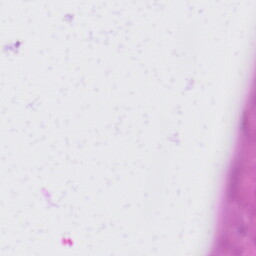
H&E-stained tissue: Liver